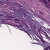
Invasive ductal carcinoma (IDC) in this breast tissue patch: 0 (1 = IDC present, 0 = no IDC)